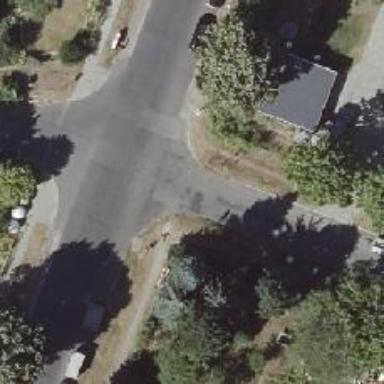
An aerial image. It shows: Residential road with asphalt surface and separate sidewalk.